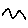
Label: zigzag